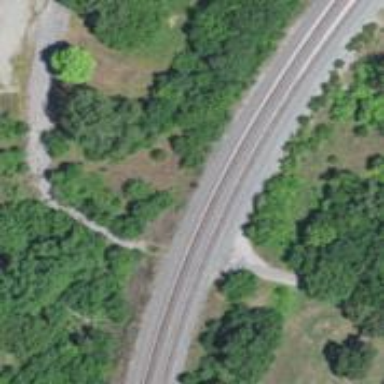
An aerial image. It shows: Railway siding with rails.